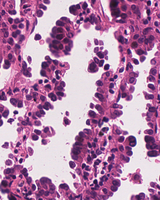
Tumor epithelial tissue: yes
Tumor-associated stroma tissue: yes
Normal tissue: no